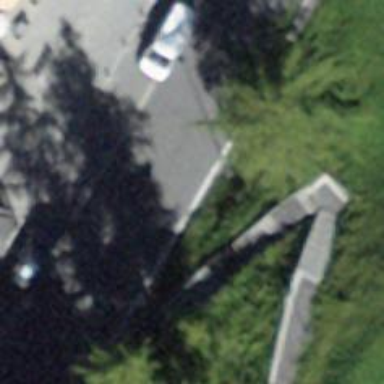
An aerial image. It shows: Road with steps.